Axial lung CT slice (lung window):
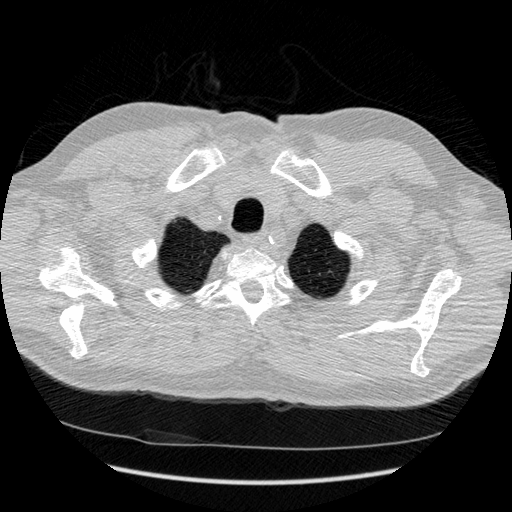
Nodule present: no